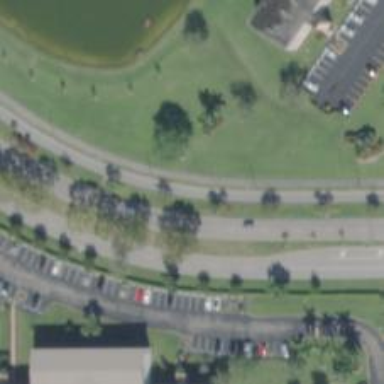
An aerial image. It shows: Busway road.